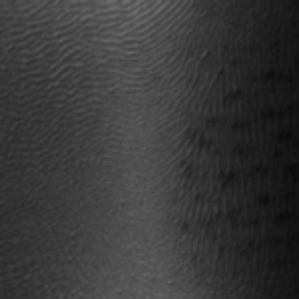
Label: frost